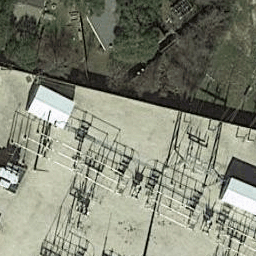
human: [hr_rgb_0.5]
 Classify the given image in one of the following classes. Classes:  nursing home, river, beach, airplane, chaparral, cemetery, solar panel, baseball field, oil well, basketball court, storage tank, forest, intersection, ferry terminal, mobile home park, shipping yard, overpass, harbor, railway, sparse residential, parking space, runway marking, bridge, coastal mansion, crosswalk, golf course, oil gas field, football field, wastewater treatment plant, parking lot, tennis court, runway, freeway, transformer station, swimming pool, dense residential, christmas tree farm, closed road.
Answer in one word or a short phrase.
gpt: transformer station